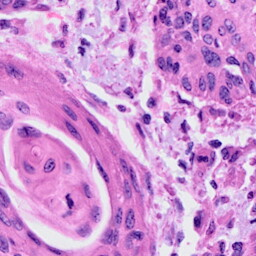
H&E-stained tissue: Cervix